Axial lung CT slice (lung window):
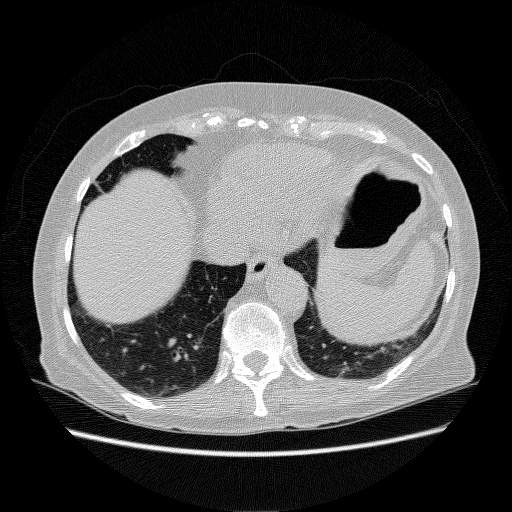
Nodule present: no